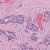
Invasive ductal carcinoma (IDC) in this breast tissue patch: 1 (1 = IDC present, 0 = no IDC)